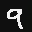
Label: 9